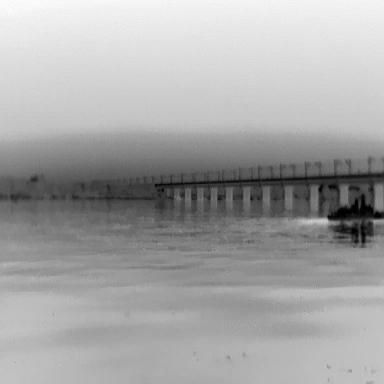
There is a warship in the infrared image.